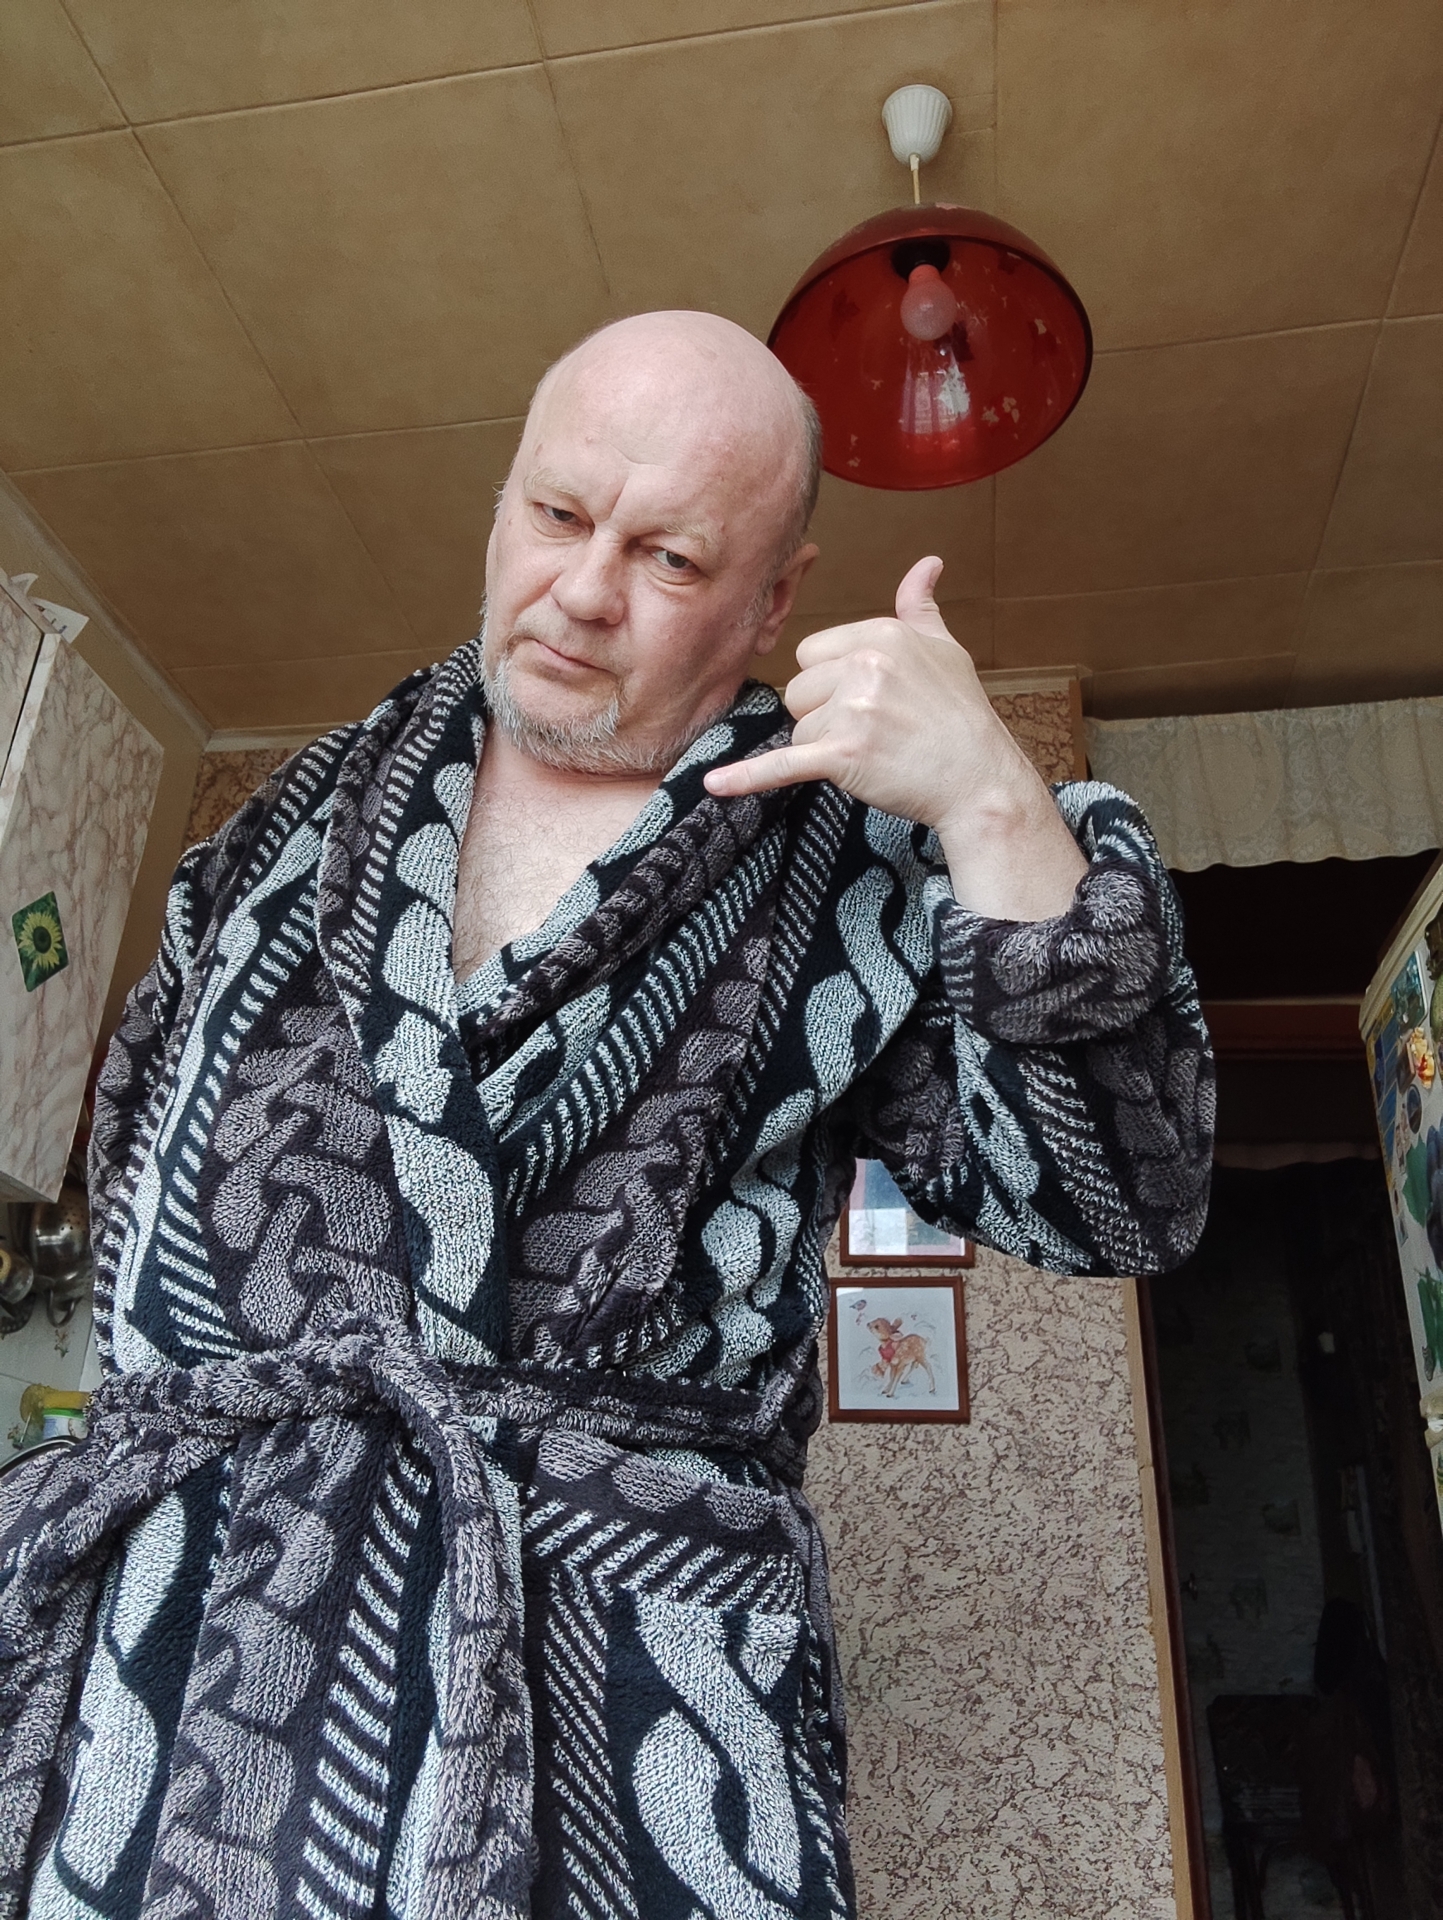
Label: clear